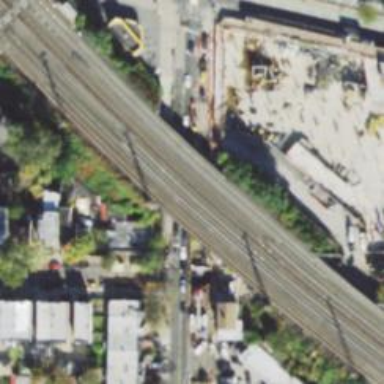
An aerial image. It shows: Bridge over electrified railway tracks.